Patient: sex M, age 43
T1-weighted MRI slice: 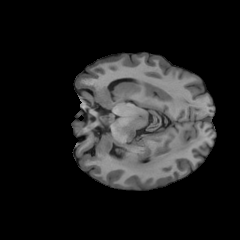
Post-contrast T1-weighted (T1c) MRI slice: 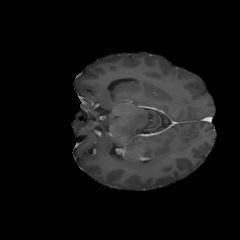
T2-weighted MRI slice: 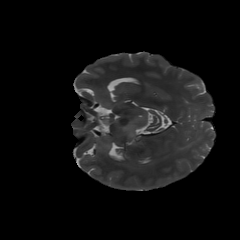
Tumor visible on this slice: yes
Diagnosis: Glioblastoma, IDH-wildtype
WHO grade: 4